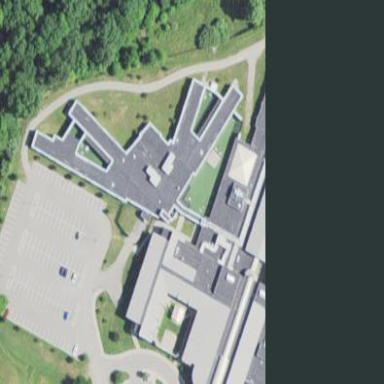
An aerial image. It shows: Hospital building.